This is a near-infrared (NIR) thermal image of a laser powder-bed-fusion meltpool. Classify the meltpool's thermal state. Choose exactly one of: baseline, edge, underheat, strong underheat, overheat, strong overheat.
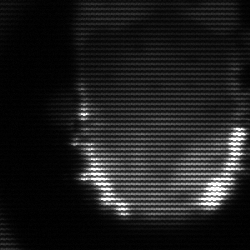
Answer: baseline